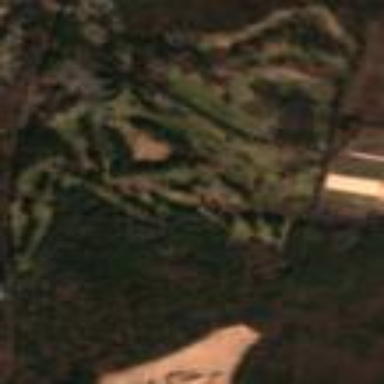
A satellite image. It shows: Golf course surrounded by greenery.